Interaction volume radius: 10 \u00c5
Interaction volume height: 15 \u00c5
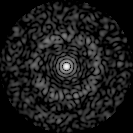
Disorder parameter: 0.8234